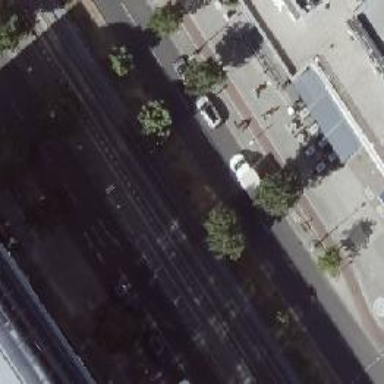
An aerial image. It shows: Tram stop.